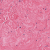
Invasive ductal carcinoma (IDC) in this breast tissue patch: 0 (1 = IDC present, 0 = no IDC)